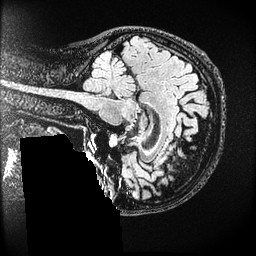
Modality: FLAIR
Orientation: sagittal
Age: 34
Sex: female
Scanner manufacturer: ge
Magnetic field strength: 3 T
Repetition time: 4.802 s
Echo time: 0.1158 s